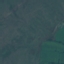
Label: Pasture